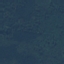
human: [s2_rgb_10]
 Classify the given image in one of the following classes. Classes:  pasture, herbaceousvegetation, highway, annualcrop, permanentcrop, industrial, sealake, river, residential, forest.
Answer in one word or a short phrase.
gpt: Forest